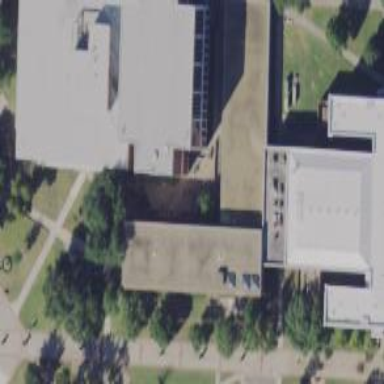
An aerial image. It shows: University building.